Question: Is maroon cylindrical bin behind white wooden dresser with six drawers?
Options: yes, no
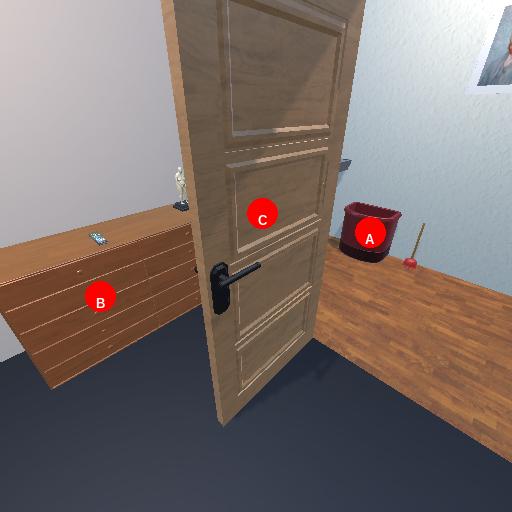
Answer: yes